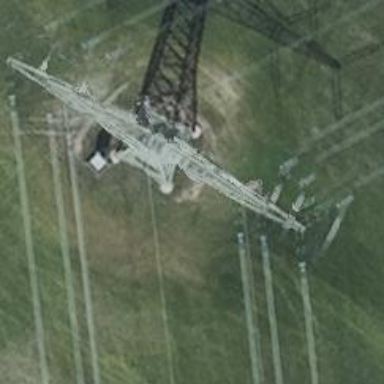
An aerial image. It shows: Towering power structure.